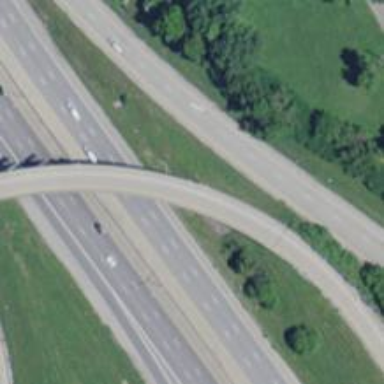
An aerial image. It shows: Motorway link.